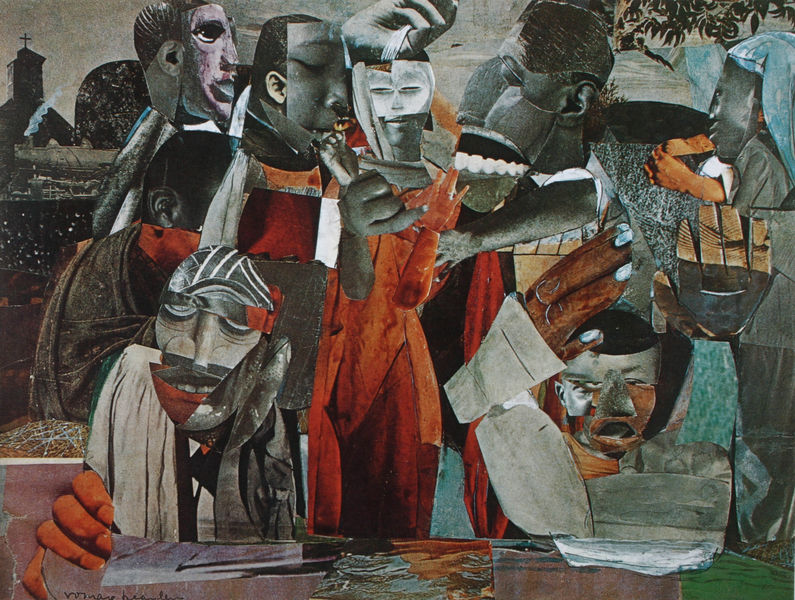
Titel: Prevalence of Ritual: Baptism
Künstler: Romare Bearden
Standort: Washington, D.C.
Institution: Hirshhorn Museum and Sculpture Garden
Schlagwörter: baum, berg, blau, blätter, hand, himmel, kopf, körper, mann, weiß, wolken, bäume, frauen, grün, menschen, stadt, äste, bar, bunt, daumen, finger, frau, frisur, frisuren, grau, haar, hintergrund, köpfe, mund, männer, nase, ohr, orange, raum, schwarz, tisch, zimmer, dach, gebäude, haus, rot, wolke, dix, gesichter, kneipe, arm, arme, augen, gesicht, mensch, bild, hände, innenraum, möbel, signatur, ast, häuser, kirche, qualm, rauch, haare, mantel, kind, personen, blatt, person, augenbrauen, höhle, ohren, kinder, oval, rund, schornstein, turm, fotos, papier, perspektive, jungen, abstrakt, farben, zug, dorf, mauer, schornsteine, dunst, nebel, baby, kuppel, dampf, münder, nasen, tapete, bauch, junge, augenbraue, collage, foto, kirchen, dada, theke, kreuz, technik, babys, weinen, zeitschrift, zeitung, mäntel, biedermeier, gebiss, zähne, fingernägel, zigarette, schreien, bahn, eisenbahn, lok, lokomotive, dampflok, rohr, fratzen, zahn, rufen, ausschnitte, verzerrt, masken, bäuche, rohre, splitter, augenlid, lid, braque, montage, gesplittert, dadaismus, fingernagel, schnippsel, bildmontage, abgas, nuckeln, otto dix, scnipsel